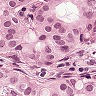
Metastatic tissue present: yes